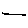
Label: line